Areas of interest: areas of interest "Exhibition and Convention Center"
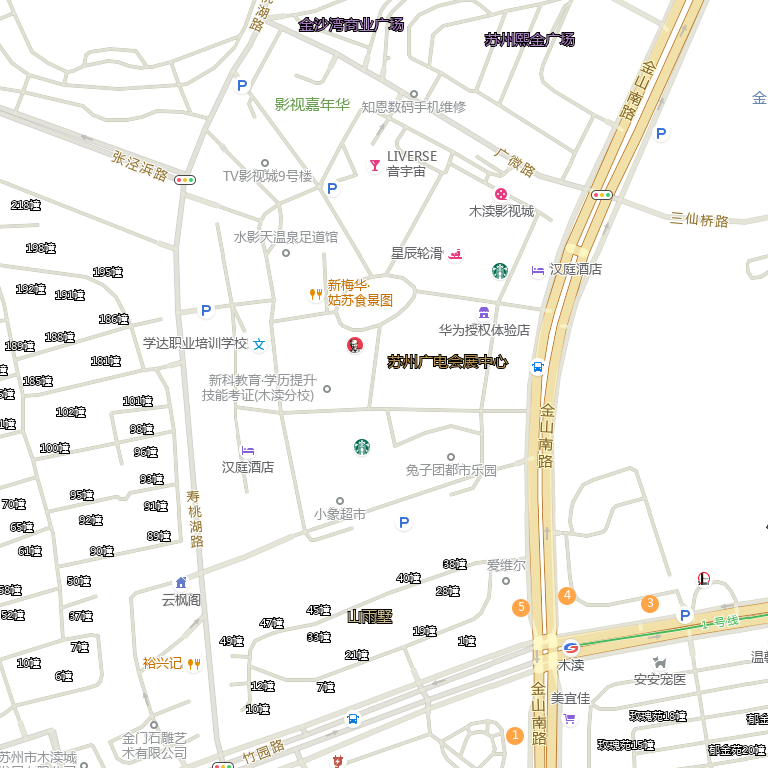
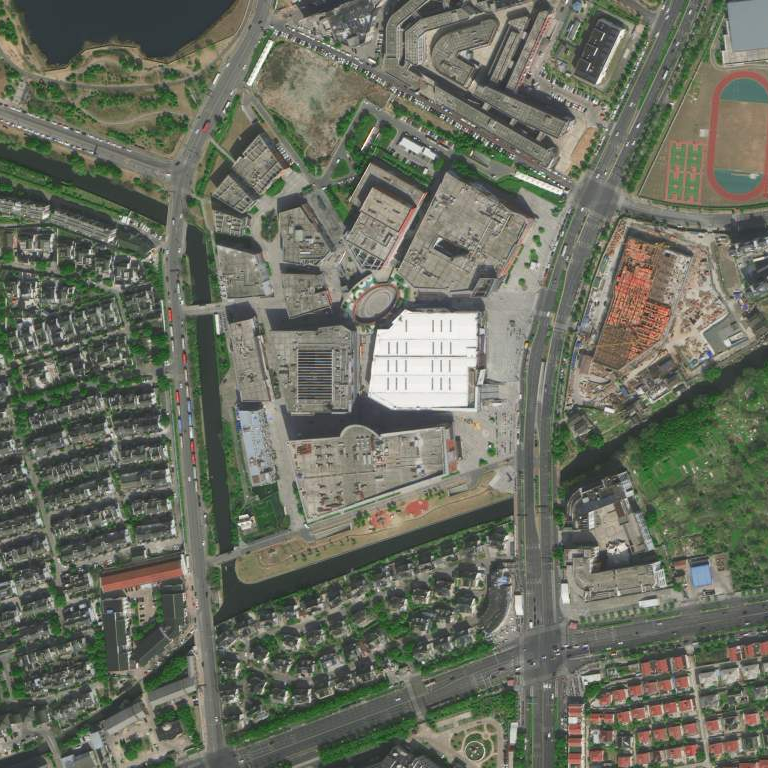